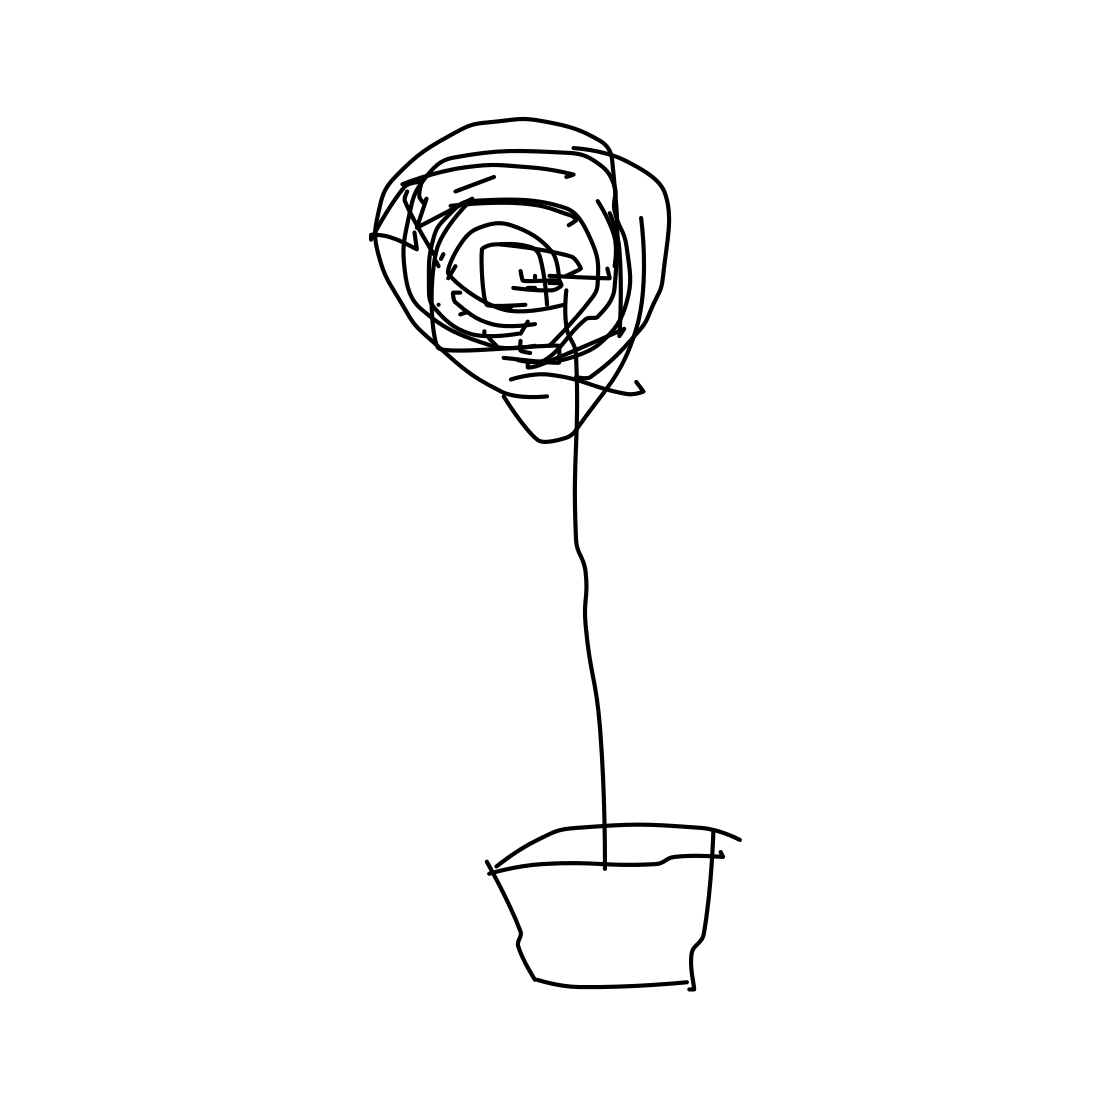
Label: potted plant